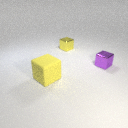
small purple metal cube to the right of large yellow rubber cube